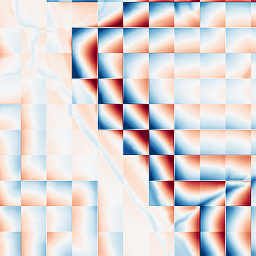
Category: wavelet
Decomposition family: wavelet_biorthogonal
Decomposition parameters: wavelet: bior1.3
level: 5
Upsampling method: quintic
Upsampling parameters: scale: 8
Upsampling scale: 8